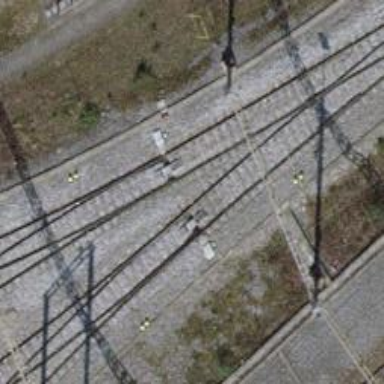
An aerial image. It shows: Railway switch.